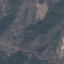
Label: HerbaceousVegetation